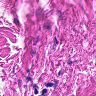
Metastatic tissue present: no